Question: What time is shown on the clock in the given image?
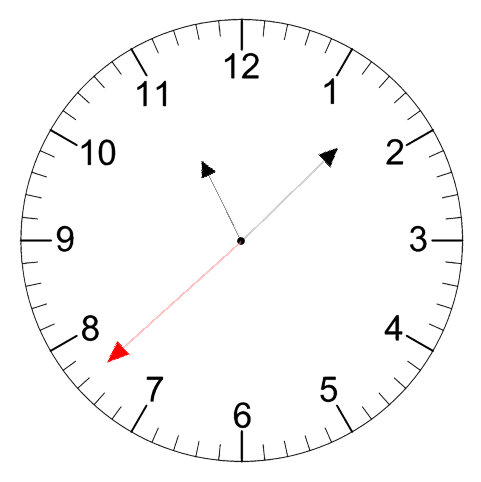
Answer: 11:07:38